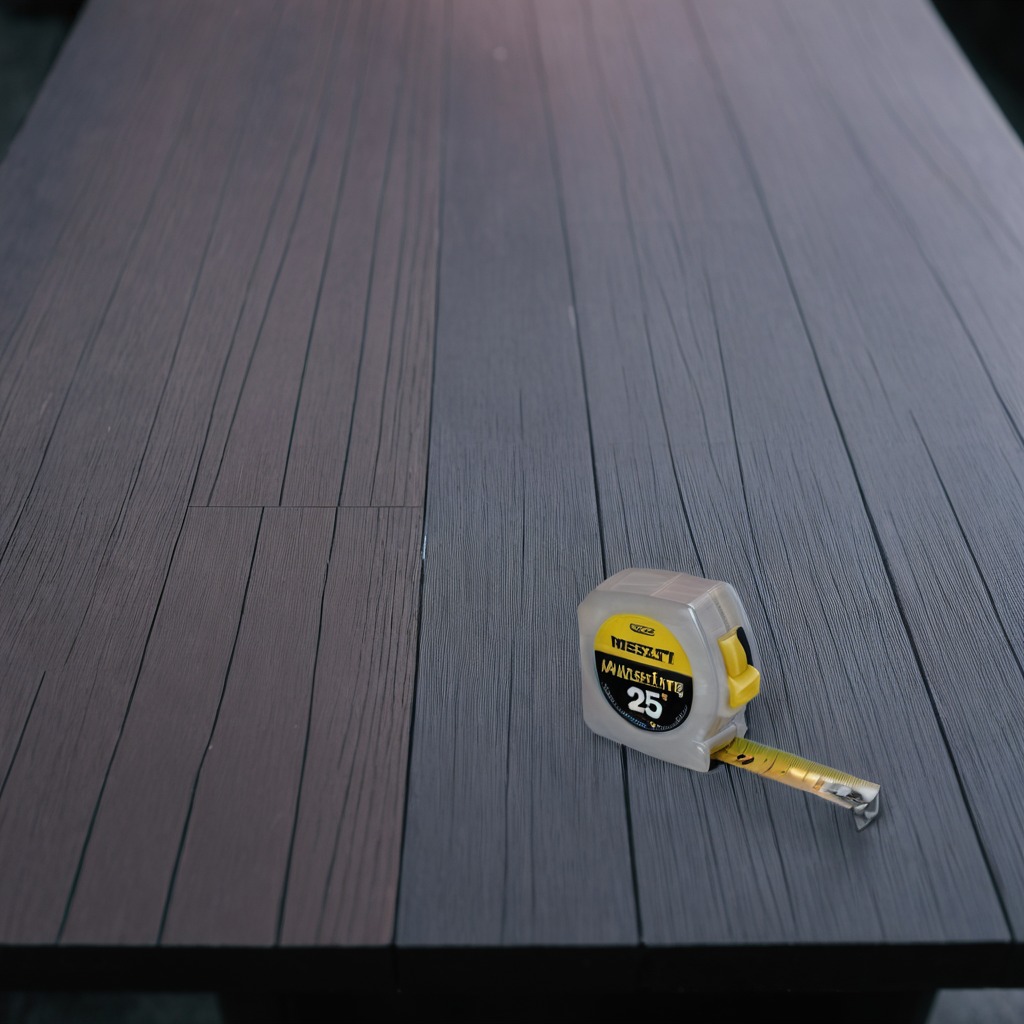
A measuring tape is lying on the old table with faint burn marks in a small garage at twilight.